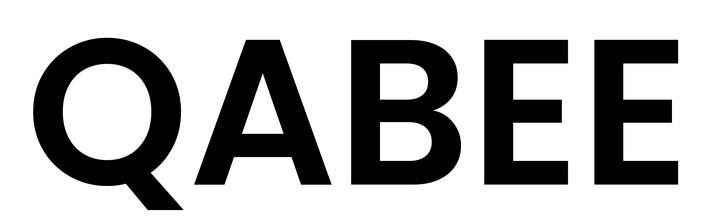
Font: Poppins-SemiBold